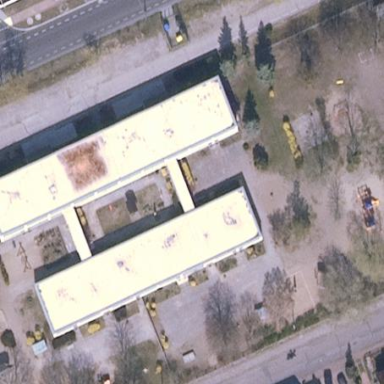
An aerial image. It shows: Kindergarten.